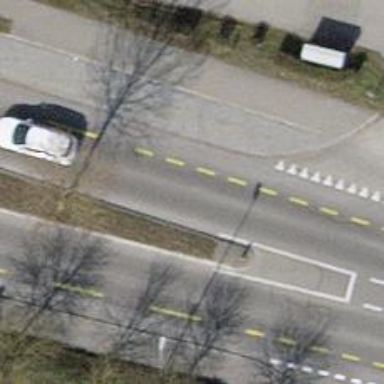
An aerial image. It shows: Unmarked crossing with pedestrian island.